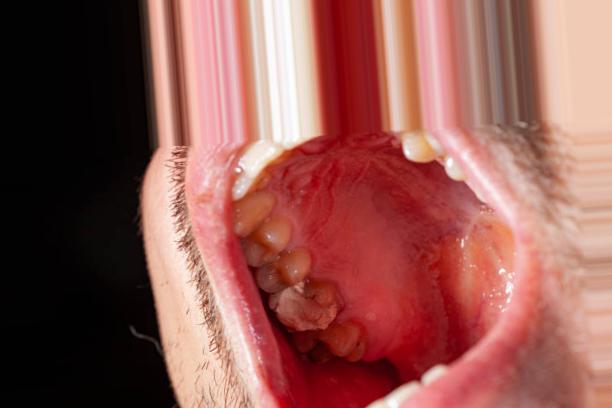
Condition: Caries